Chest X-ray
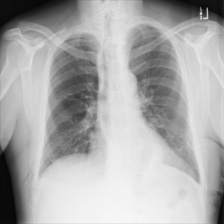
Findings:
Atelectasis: negative
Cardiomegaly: negative
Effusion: negative
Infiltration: negative
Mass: negative
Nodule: negative
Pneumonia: negative
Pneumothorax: negative
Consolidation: negative
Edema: negative
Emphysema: negative
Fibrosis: negative
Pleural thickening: negative
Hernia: negative